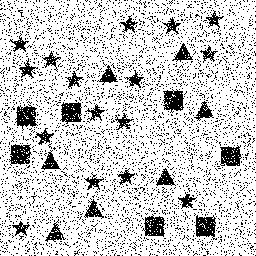
Squares: 7
Triangles: 7
Stars: 16
Total shapes: 30